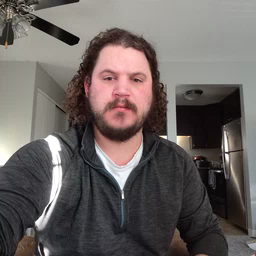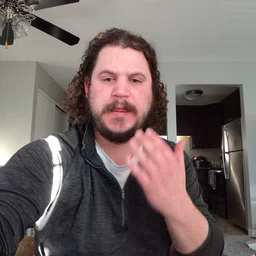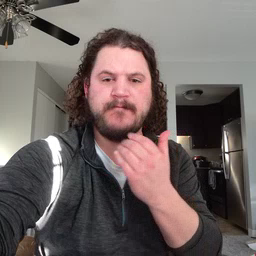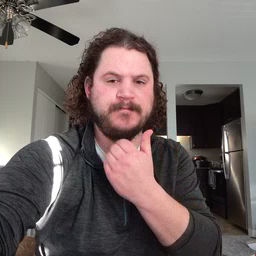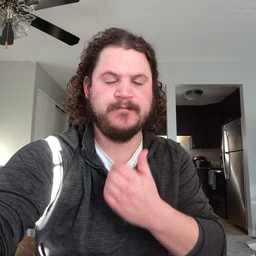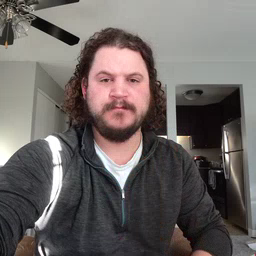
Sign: napkin